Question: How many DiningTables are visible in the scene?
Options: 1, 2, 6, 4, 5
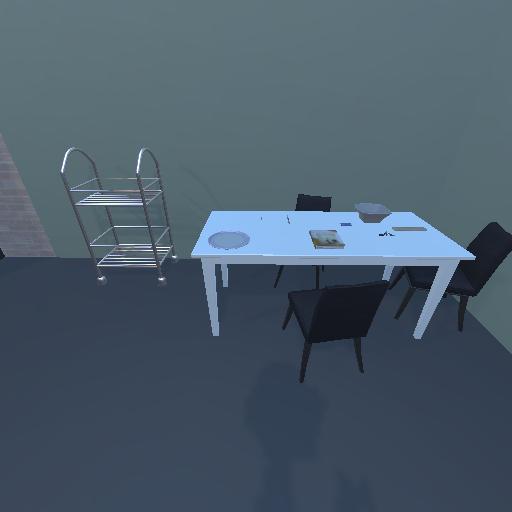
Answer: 1